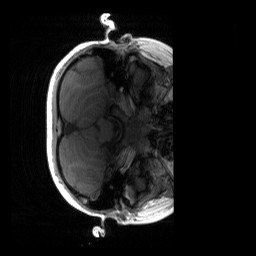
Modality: T1w
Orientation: axial
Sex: male
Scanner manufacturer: siemens
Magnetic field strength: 3 T
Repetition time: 1.9 s
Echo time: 0.00243 s